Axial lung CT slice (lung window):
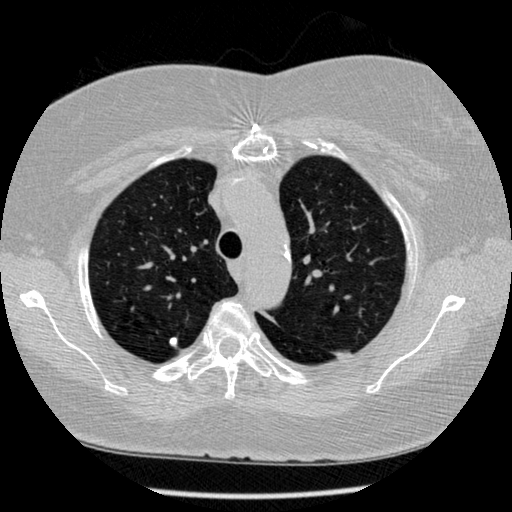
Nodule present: yes
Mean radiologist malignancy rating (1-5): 2